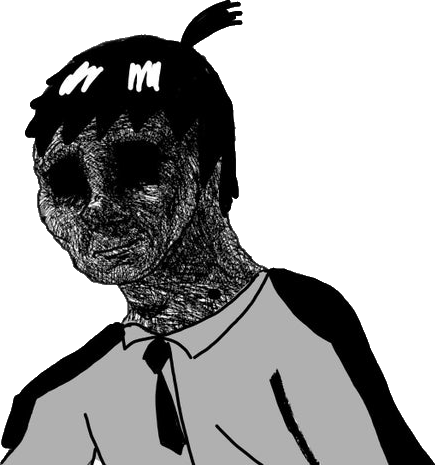
Label: 5_Withered_Wojak